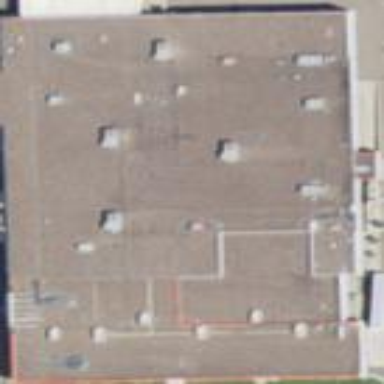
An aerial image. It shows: Retail building housing hardware shop.